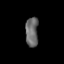
Tissue: lung
Cell type: Others
Senescence score: 0.2242
Nuclear area (px): 373
Mean DAPI intensity: 105